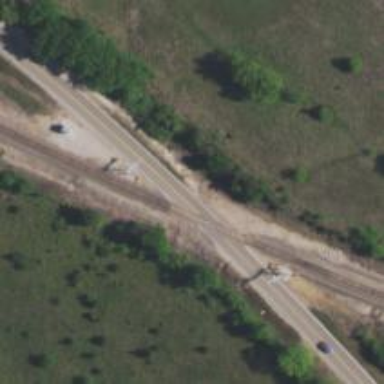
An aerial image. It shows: Level crossing along the railway.